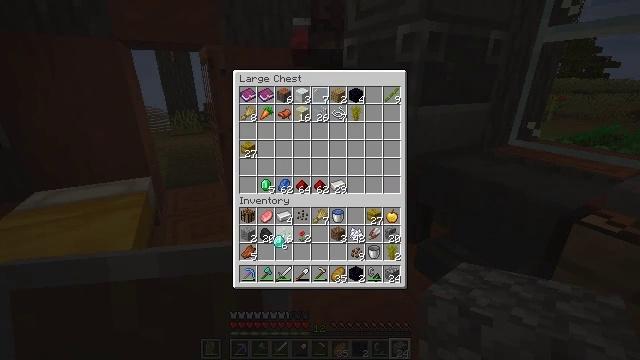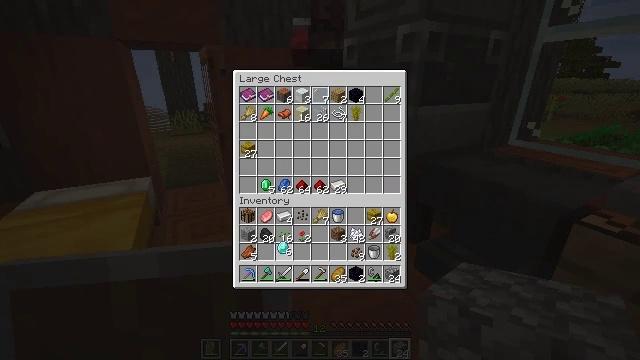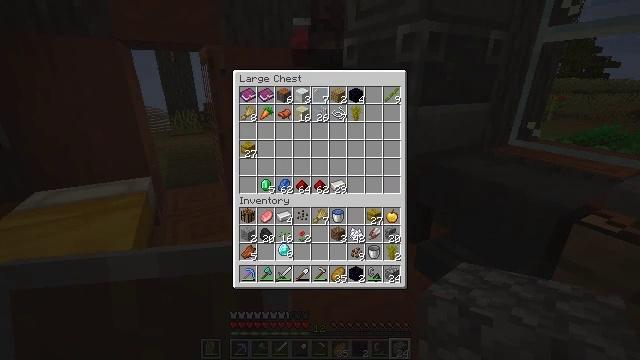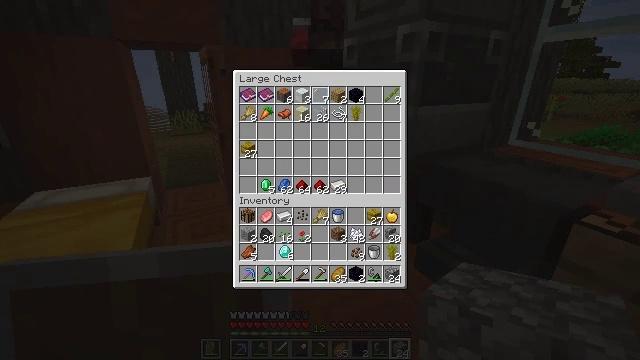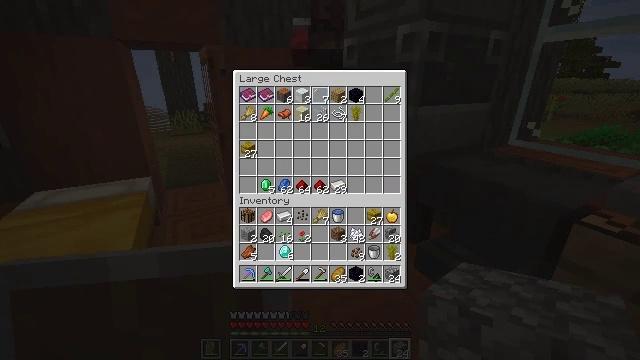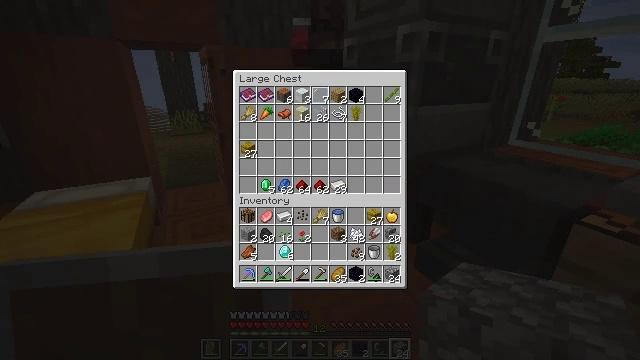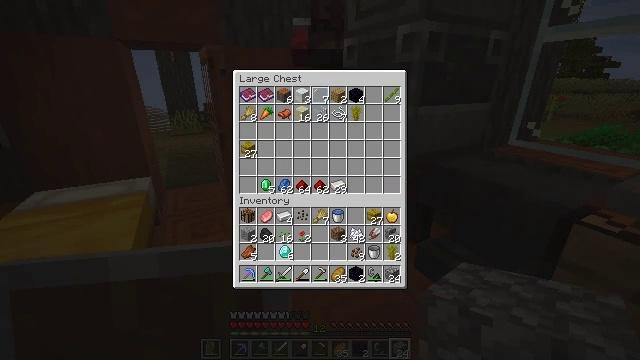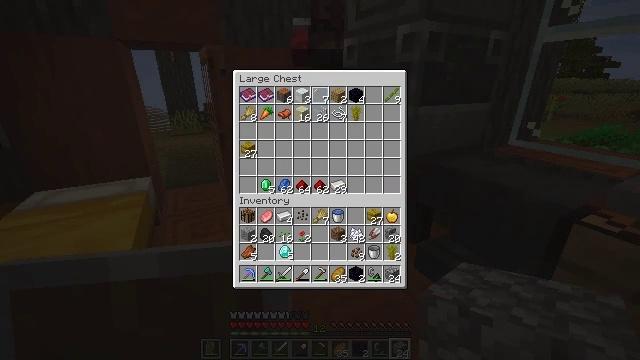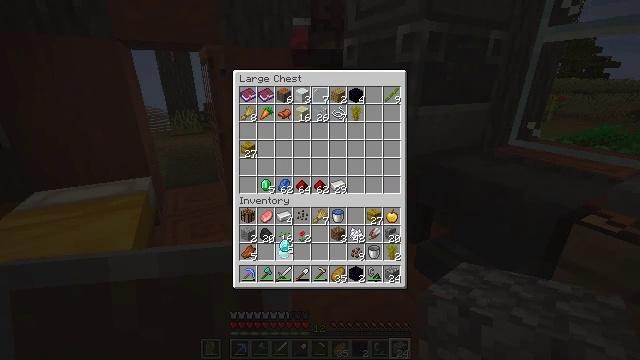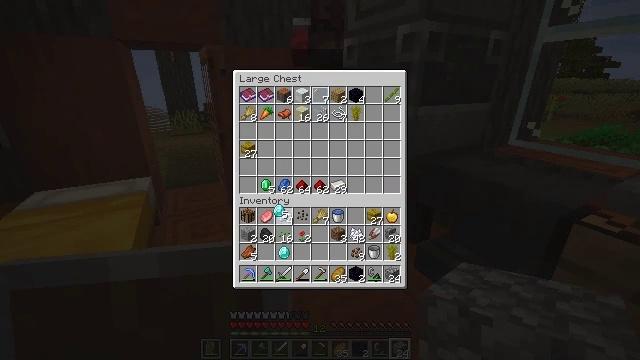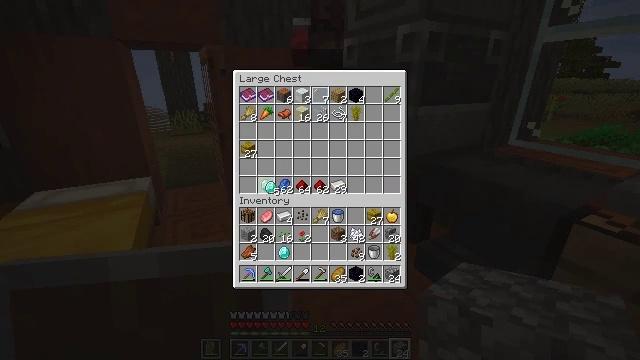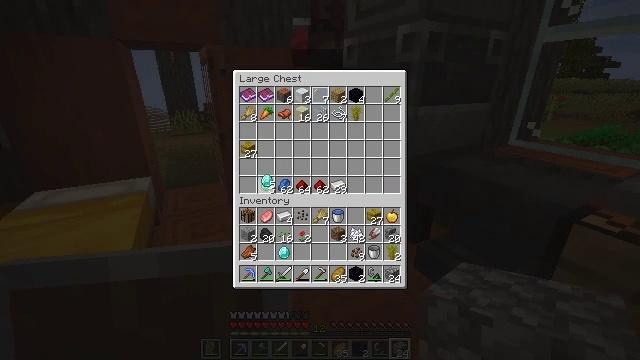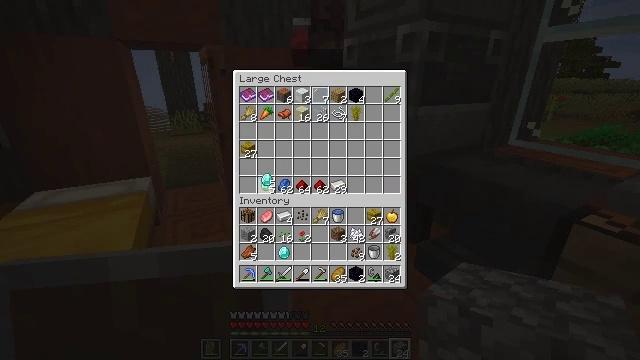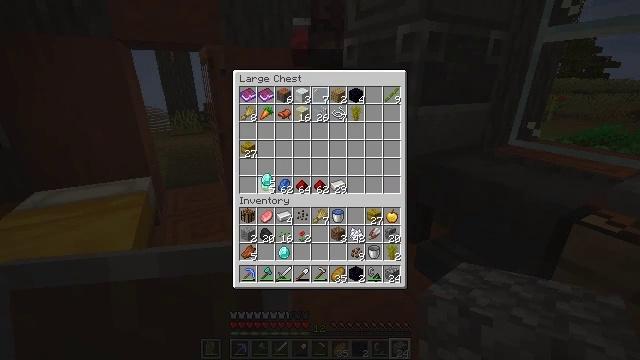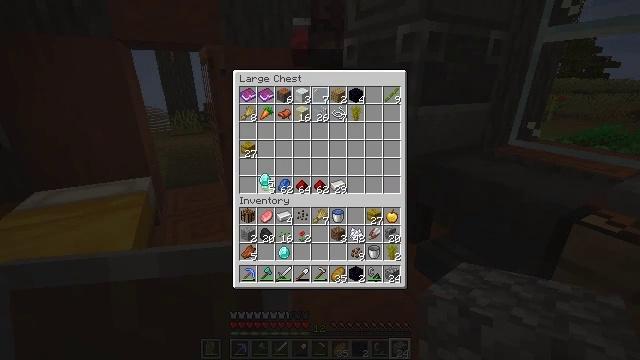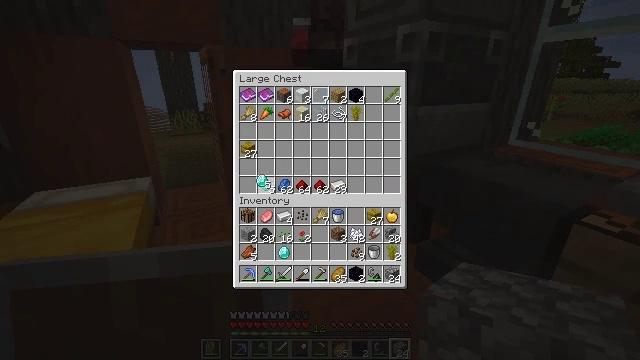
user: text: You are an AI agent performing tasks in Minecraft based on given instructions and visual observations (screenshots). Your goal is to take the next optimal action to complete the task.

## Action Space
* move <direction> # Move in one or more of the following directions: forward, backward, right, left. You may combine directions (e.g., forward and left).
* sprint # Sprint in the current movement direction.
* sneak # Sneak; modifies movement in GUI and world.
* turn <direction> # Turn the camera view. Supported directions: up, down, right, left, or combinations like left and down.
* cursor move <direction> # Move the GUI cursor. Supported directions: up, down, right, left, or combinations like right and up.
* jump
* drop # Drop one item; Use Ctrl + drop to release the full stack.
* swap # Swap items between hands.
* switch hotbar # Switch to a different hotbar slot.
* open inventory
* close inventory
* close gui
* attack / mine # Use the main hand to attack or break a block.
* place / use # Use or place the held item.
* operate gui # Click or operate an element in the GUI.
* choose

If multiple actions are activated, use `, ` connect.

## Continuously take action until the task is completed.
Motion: motion action
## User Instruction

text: Craft an enchanting table.
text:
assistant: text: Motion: no_op
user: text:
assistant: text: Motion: no_op
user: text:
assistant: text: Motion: no_op
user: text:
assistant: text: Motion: no_op
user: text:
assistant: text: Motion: choose
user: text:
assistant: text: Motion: choose
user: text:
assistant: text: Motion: no_op
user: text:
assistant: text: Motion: no_op
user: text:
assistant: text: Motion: cursor move up
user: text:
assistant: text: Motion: cursor move left and up
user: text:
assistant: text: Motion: cursor move up
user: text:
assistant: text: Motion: no_op
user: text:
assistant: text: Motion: no_op
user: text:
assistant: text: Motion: no_op
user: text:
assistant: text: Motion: no_op
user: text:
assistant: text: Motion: cursor move left
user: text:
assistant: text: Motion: no_op
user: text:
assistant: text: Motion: operate gui
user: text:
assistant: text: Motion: operate gui
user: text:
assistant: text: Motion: operate gui
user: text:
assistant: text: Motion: no_op
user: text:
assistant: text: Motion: cursor move right and up
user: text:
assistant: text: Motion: cursor move right and up
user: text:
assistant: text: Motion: cursor move right and up
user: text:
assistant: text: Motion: no_op
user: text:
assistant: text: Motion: no_op
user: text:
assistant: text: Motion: no_op
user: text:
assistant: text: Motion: no_op
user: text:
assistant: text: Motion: no_op
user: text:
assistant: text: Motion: no_op